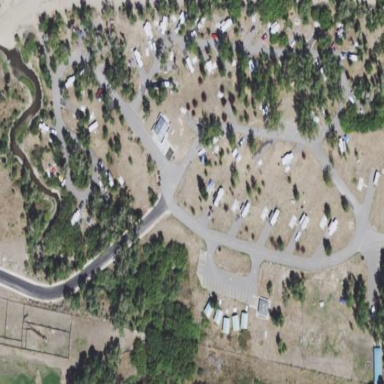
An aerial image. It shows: Standard caravan site with picnic tables. There are facilities for caravans and camping available.